Question: i just started with node.js . So for starting with Hello World example <URL>;' . Its prints Hello World on console . That what i expect from this code but in next line its also prints the 'undefined'
i install the nodejs from this link for windows <URL>
here below is screenshot also for this

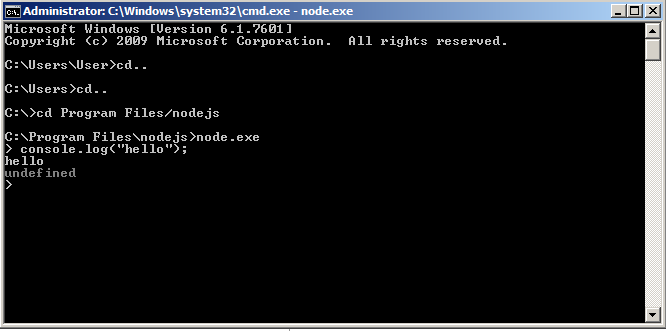
Answer: Every JavaScript function returns something. When you define function like this:
'''
function test() {
var x = 1;
}
'''
then 'test()' returns 'undefined'. The same applies to the 'console.log' function. What it does is that it passes the arguments to the display. And that's all. Thus it returns 'undefined'.
Now Node JS shell works in such a way that whenever you input a function, variable, etc. it displays the value it returned. Thus 'console.log('Hello world!');' passes 'Hello world!' to the screen and returns 'undefined', which then Node JS shell displays.
That's more or less how it works.